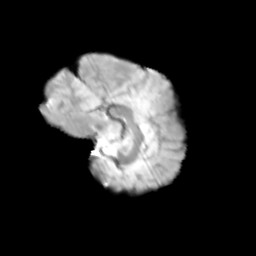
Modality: T2w
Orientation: sagittal
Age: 12
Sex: male
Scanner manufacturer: siemens
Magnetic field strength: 3 T
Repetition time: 3.8 s
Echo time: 0.07 s